Question: I'm currently programmatically adding RelativeLayout encapsulated in a Linearlayout. The base is a scrollview and i'm trying to add those layouts into scrollview named svbase
'''
LinearLayout llbase = new LinearLayout(getApplicationContext());
LinearLayout.LayoutParams llbaseParams = new LinearLayout.LayoutParams(LinearLayout.LayoutParams.MATCH_PARENT, LinearLayout.LayoutParams.WRAP_CONTENT); // Verbose!
llbaseParams.setMargins(0, new CommonOpearation().getPixel(10, getApplicationContext()), 0, new CommonOpearation().getPixel(10, getApplicationContext()));
llbase.setLayoutParams(llbaseParams);
llbase.setGravity(Gravity.CENTER_HORIZONTAL);
for(int n =0;n<2;n++)
{
RelativeLayout rLayoutBase = new RelativeLayout(getApplicationContext());
RelativeLayout.LayoutParams rLayoutParms = new RelativeLayout.LayoutParams( new CommonOpearation().getPixel(140, getApplicationContext()), new CommonOpearation().getPixel(125, getApplicationContext()));
**rLayoutParms.setMargins(0, 0, new CommonOpearation().getPixel(5, getApplicationContext()), 0);**
rLayoutBase.setLayoutParams(rLayoutParms);
Drawable drawable = MyCurrentActivity.this.getApplicationContext().getResources().getDrawable(R.drawable.curved_bg); //new Image that was added to the res folder
try {
rLayoutBase.getClass().getMethod(android.os.Build.VERSION.SDK_INT >= 16 ? "setBackground" : "setBackgroundDrawable", Drawable.class).invoke(rLayoutBase, drawable);
} catch (Exception ex) {
}
llbase.addView(rLayoutBase);
}
svBase.addView(llbase);
'''
As you can see I have two relativelayout encapsulated in the linearlayout with a horizontal orientation. I've tried giving margin to each of the relativelayout using setMargin with a right of certain 5dp. However it does not gives margin inbetween the two relativelayout. It worked if I were to do in manually in xml though.
The differences can be seen at the image. the top is a xml specify layout while the bottom two relativelayout are generated programmatically

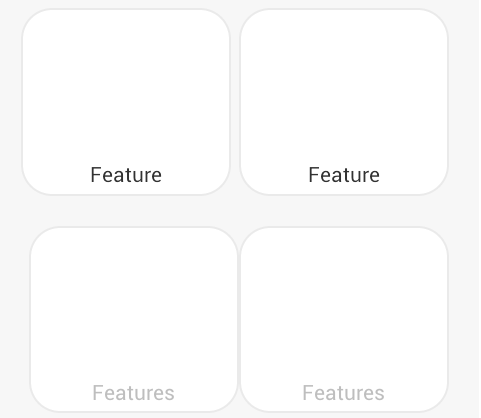
Answer: solved my own.
The solution is already out there! did not google enough! my fault!
<URL>